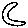
Label: moon